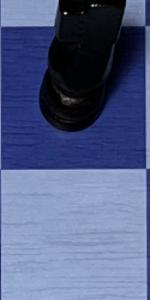
Label: Empty